Interaction volume radius: 10 \u00c5
Interaction volume height: 10 \u00c5
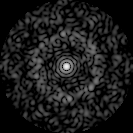
Disorder parameter: 0.8434